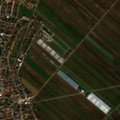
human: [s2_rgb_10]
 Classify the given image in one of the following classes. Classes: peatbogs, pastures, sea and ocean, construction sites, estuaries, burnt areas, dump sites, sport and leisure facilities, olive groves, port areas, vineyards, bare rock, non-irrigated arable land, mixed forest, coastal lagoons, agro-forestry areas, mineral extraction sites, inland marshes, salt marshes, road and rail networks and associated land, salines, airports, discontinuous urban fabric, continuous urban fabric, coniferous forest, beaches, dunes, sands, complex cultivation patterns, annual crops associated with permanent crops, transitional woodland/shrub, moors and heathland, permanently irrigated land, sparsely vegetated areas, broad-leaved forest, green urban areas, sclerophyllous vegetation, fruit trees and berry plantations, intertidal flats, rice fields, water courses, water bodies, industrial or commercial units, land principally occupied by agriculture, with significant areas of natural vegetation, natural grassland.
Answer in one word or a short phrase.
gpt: discontinuous urban fabric, non-irrigated arable land, vineyards